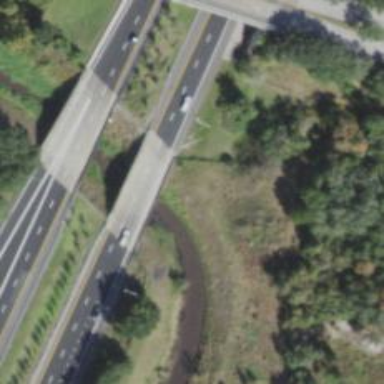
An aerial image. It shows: Bridge over motorway.